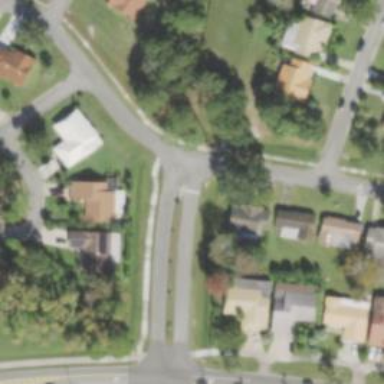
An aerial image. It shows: Residential road with sidewalk on the left.